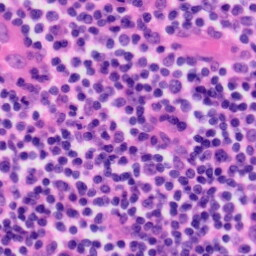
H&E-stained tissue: Tonsil